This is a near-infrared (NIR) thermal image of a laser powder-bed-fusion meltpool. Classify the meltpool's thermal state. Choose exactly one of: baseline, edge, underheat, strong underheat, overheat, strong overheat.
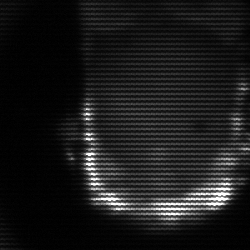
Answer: baseline